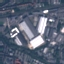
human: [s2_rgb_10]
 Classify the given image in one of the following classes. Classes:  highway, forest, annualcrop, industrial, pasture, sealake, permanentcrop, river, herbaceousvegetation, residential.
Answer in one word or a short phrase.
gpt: Industrial